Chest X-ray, PA view. Patient: 75 years old, sex M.
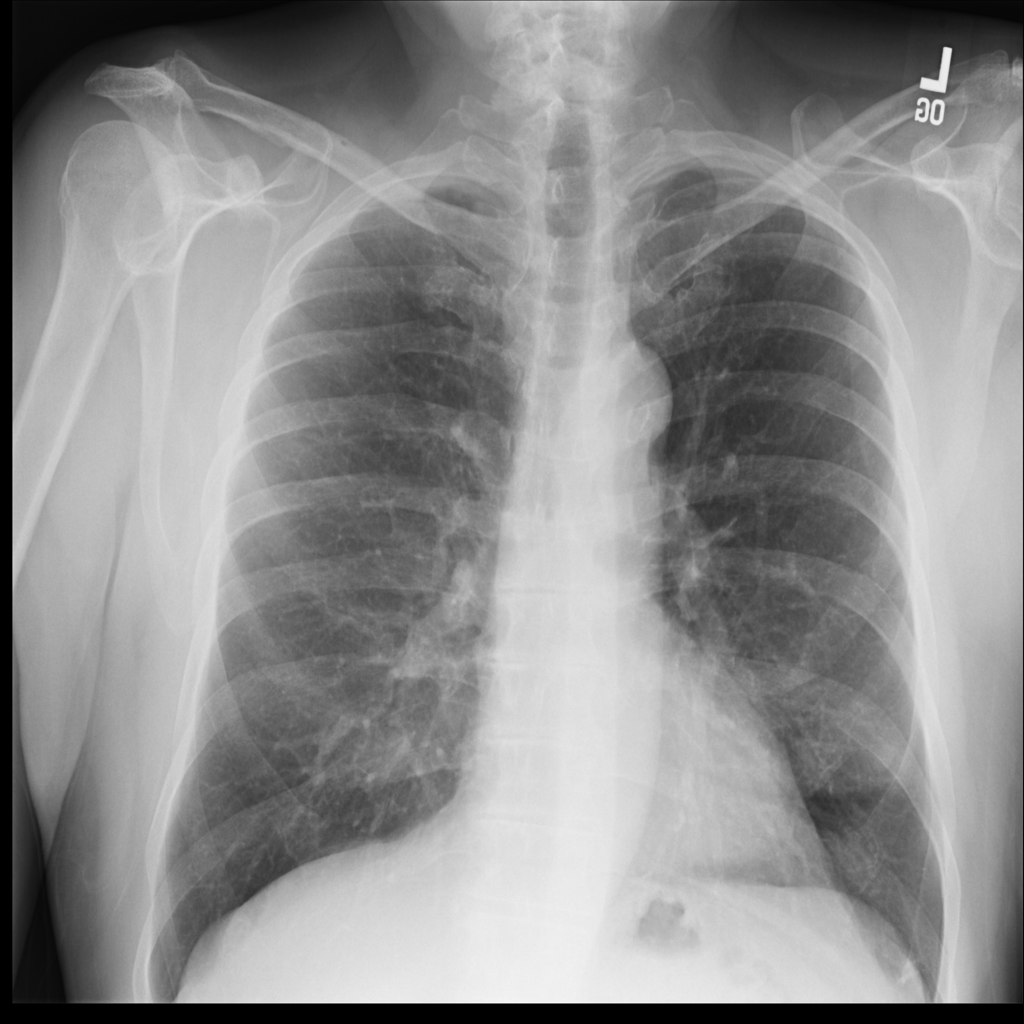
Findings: Atelectasis